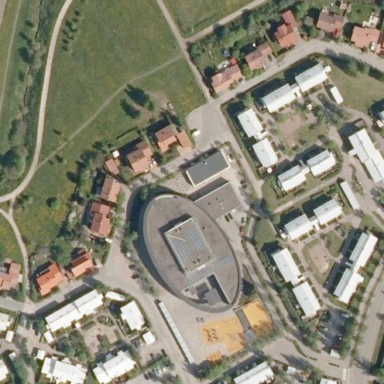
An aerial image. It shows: School building with flat roof.